Interaction volume radius: 10 \u00c5
Interaction volume height: 10 \u00c5
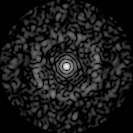
Disorder parameter: 0.8472